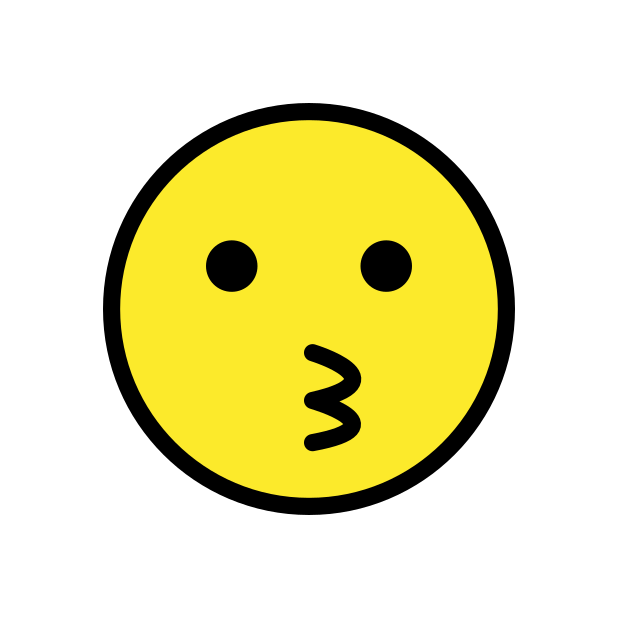
Emoji: 😗
Name: kissing face
Unicode: 0x1f617